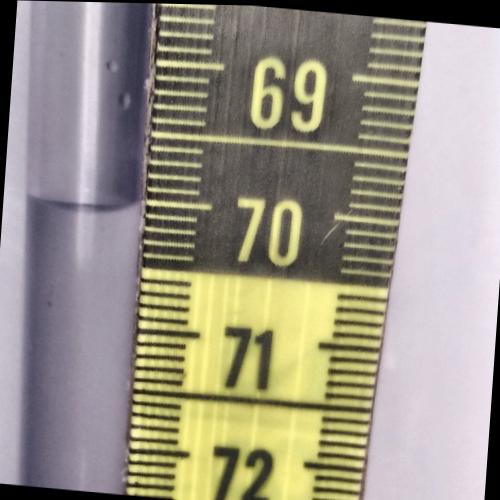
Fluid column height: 70.0 cm